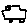
Label: car